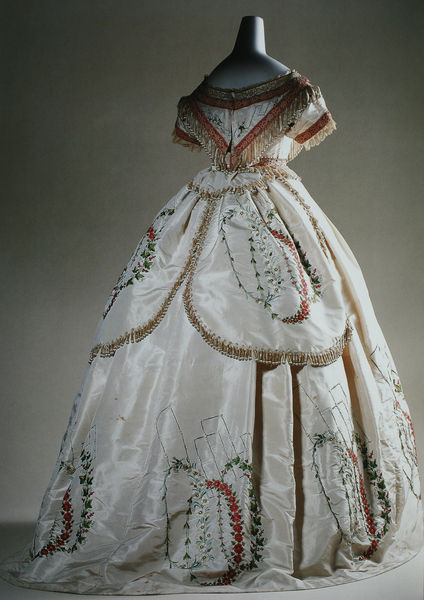
Titel: Abendkleid
Standort: Kyoto (Japan)
Institution: Kyoto Costume Institute
Schlagwörter: blätter, schatten, weiß, dreieck, grün, ausschnitt, blumen, braun, frau, grau, kleid, licht, orange, rücken, schwarz, gürtel, rot, tuch, ball, mode, muster, ornament, rock, schleife, barock, falten, kleidung, kragen, lang, samt, silber, stehen, weit, ärmel, hals, schlank, figur, fransen, gewand, gold, kostüm, stickerei, stoff, adel, rokkoko, saum, borte, dekoltee, perlen, schulter, seide, rund, schleppe, taille, rückenansicht, modell, mieder, tüll, farbe, linien, romantik, bordüre, braut, falte, steif, nähen, glanz, faltig, floral, ornamente, verzierung, robe, glänzend, rüschen, schoß, naht, abendkleid, satin, foto, fotografie, photographie, bögen, linie, scherpe, brokat, damast, puppe, ranke, girlanden, photo, verziert, tracht, rückansicht, biedermeier, farbfoto, hüfte, fließend, kurzärmelig, reif, korsett, ständer, hochzeit, königlich, königin, wien, stickereien, stickmuster, borde, bordüren, textil, fotographie, design, wespentaille, reifrock, golf, ballkleid, quasten, photografie, bodenlang, schösschen, barok, gesäumt, borten, folklore, ballon, taile, kurzärmlig, schillern, glänzig, dress, reissverschluss, designer, schillernd, bordure, rückendekolletee, frauenkleid, taillenbetont, ballonrock, rockreif, bodenlagen, nackenfrei, protzig, rückenschleif, schlefie